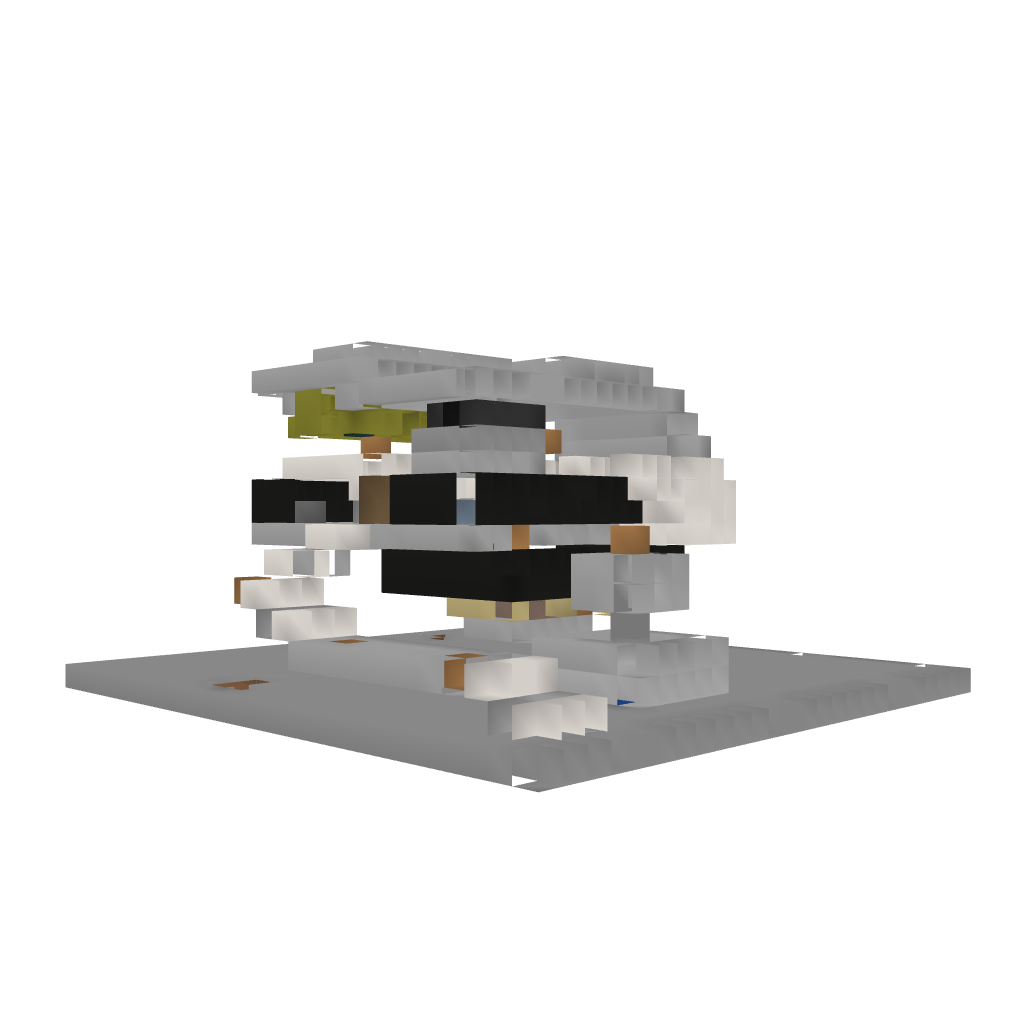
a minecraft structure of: Ambages